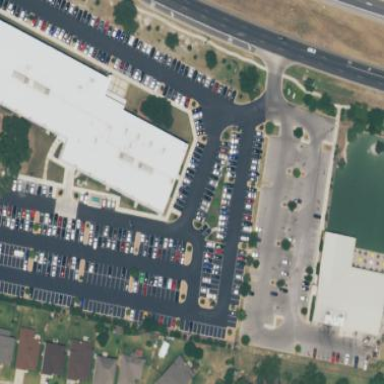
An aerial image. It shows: Office building.